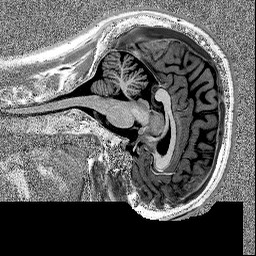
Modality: MP2RAGE
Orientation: sagittal
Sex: male